五年级 · 组合几何学
2022・淮安区）用 4 个同样的小正方体，摆出从上面看是

的几何体, 有( )种不同的摆法; 如果同时满足从正面看也是 $\square$ 的几何体，有（）种不同的摆法。
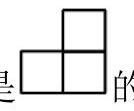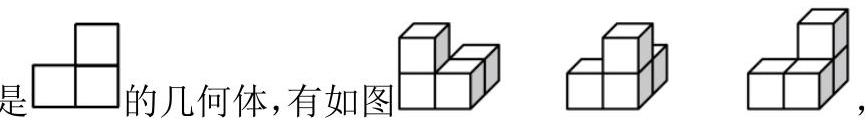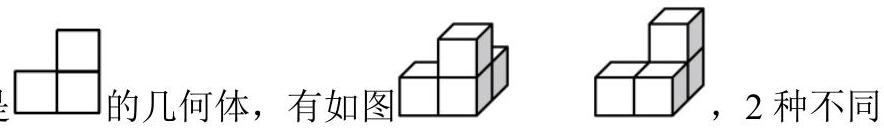
答案: 解32

【分析】从上面看是 $\square$, 可以确定底层的摆法, 底层 3 个小正方体, 上层 1 个小正方体, 通过换位置，确定摆法即可；如果同时满足从正面看也是 $\qquad$ $\square$的几何体，上层小正方体就只能摆在右边一列, 据此分析。

【详解】用 4 个同样的小正方体,摆出从上面看是

3 种不同的摆法; 如果同时满足从正面看也是

的摆法。

【点睛】关键是具有一定的空间想象能力。